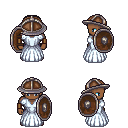
a pixel art fantasy rpg character, male body template, human, dark skin, underdress, magenta pants, plain hairstyle, chain helm, leather bracers, maroon shoes, shield, four views (front, back, left, right), 2x2 character sprite sheet, small pixel art, hard edges, no anti-aliasing